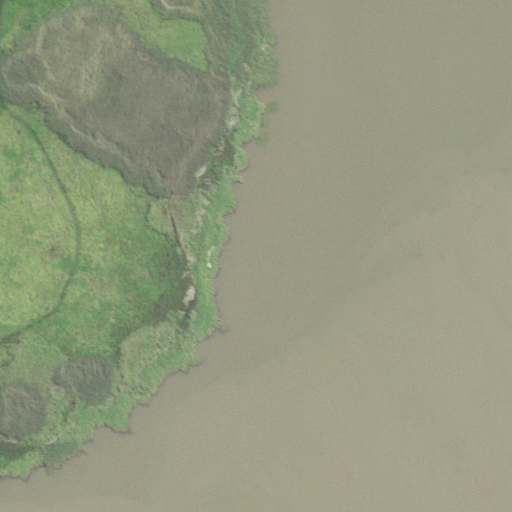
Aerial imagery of cape in Louisiana named Champlain Point containing herbaceous wetlands and open water